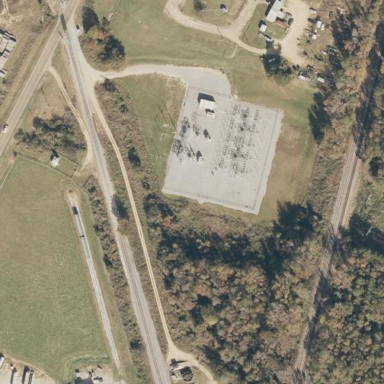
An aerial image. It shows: There is distribution substation enclosed by fence.